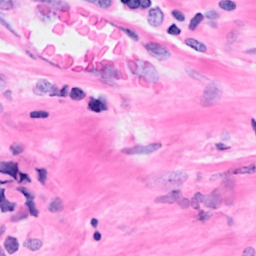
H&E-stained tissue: Breast